Interaction volume radius: 10 \u00c5
Interaction volume height: 10 \u00c5
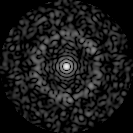
Disorder parameter: 0.8278